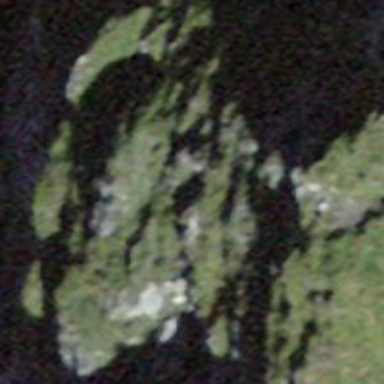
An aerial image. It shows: Natural cliff.